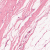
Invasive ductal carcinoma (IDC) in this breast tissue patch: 0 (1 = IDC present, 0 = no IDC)